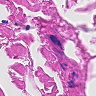
Metastatic tissue present: no